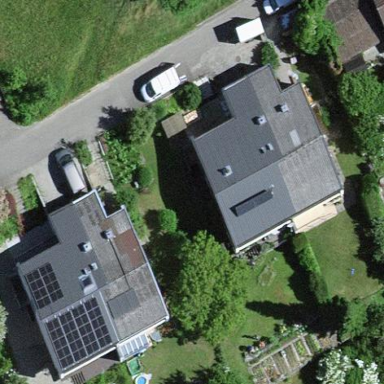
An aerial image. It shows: Terrace building.